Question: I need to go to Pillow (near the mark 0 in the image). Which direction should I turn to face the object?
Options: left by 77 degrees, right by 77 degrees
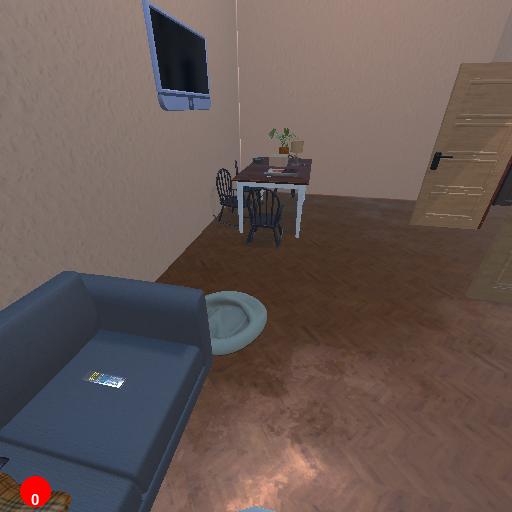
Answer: left by 77 degrees